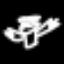
Label: angel